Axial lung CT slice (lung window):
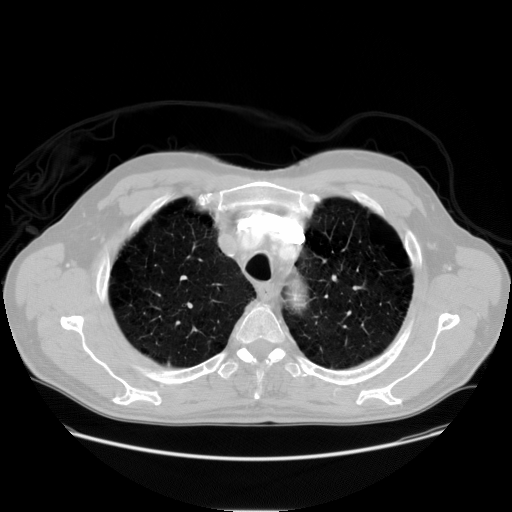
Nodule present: no